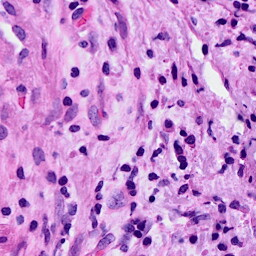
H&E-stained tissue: Breast